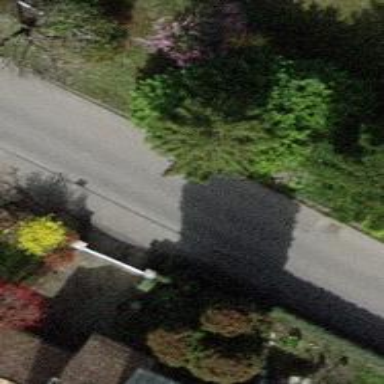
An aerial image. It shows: Left sidewalk along asphalt tertiary road.